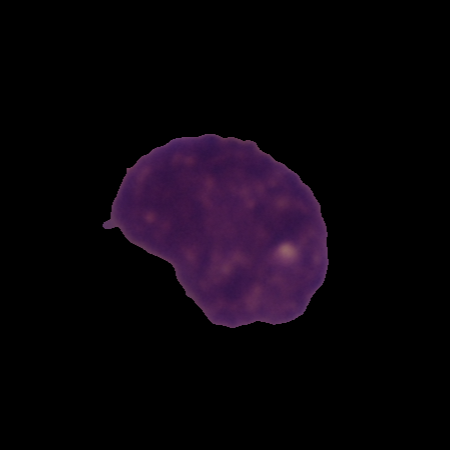
Label: healthy